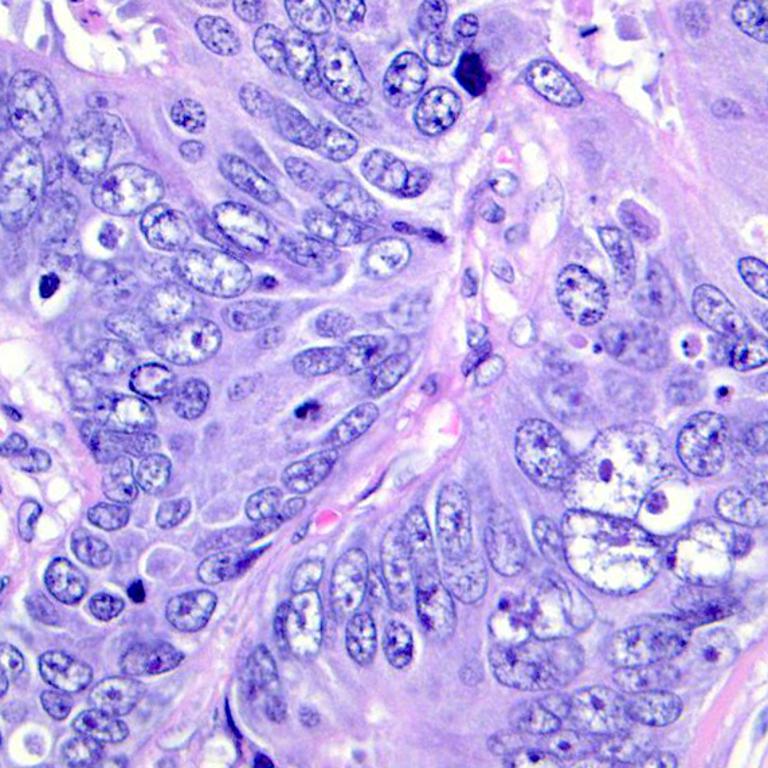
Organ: colon
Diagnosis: adenocarcinomas